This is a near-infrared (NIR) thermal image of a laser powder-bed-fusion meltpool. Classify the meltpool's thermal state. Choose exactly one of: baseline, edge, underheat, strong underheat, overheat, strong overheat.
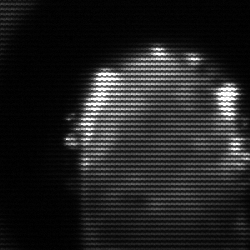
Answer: baseline